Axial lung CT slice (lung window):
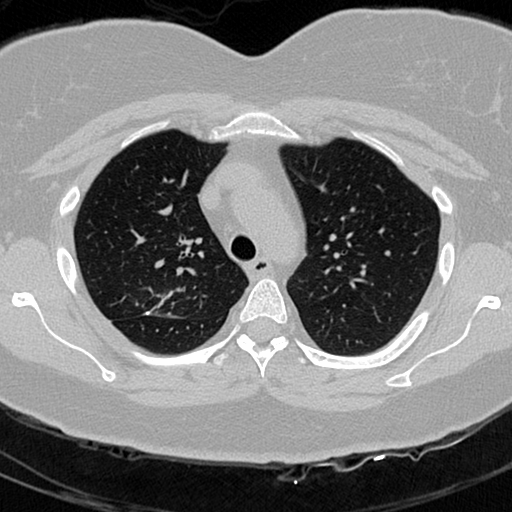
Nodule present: no